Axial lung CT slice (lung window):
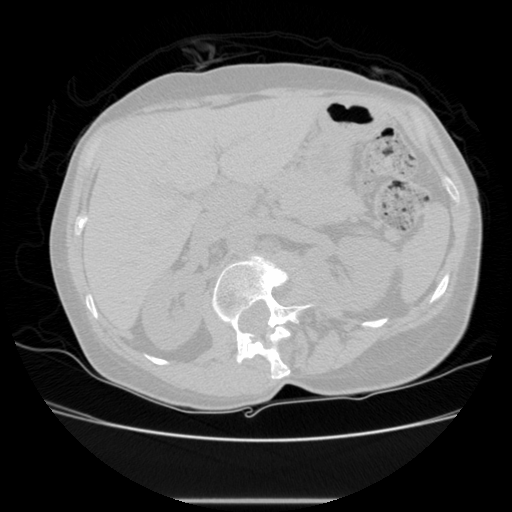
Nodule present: no